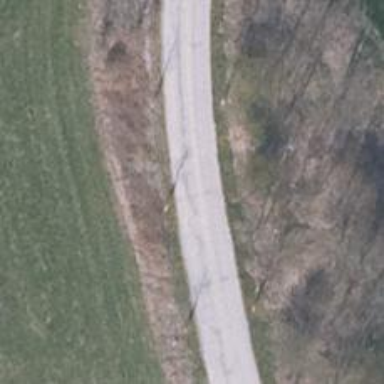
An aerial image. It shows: Unclassified road with concrete surface.